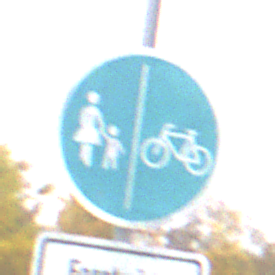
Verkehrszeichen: GetrennterRadUndGehwegRadwegRechts
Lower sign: BesondereFahrzeugeUndTransportgueter7
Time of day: Midday
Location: Outdoor (Suburban)
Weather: Overcast
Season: NotSpecified
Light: Natural